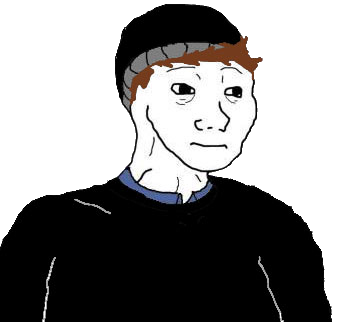
Label: 5_Doomer